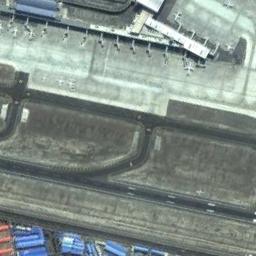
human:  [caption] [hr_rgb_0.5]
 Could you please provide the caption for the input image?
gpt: There is an airport with many planes stopped here next to some buildings .

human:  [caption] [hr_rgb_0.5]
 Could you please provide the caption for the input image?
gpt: Several runways and buildings are scattered in the airport while every plane is on their own position .

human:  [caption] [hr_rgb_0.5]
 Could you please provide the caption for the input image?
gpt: An airport with some parallel runways and a white terminal in the available lot and some planes parked next to the terminal .

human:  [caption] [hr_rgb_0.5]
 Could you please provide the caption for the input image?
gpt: This airport has only one runway, And its color is grey .

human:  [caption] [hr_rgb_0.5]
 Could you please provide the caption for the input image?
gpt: The blue buildings are on the side of the runway of the airport .